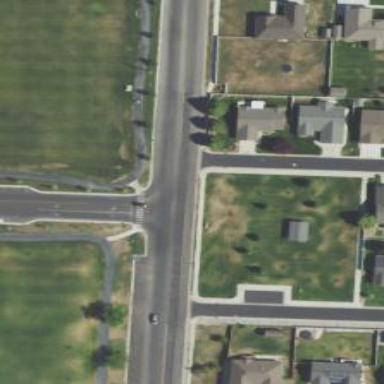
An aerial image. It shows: Sidewalk.